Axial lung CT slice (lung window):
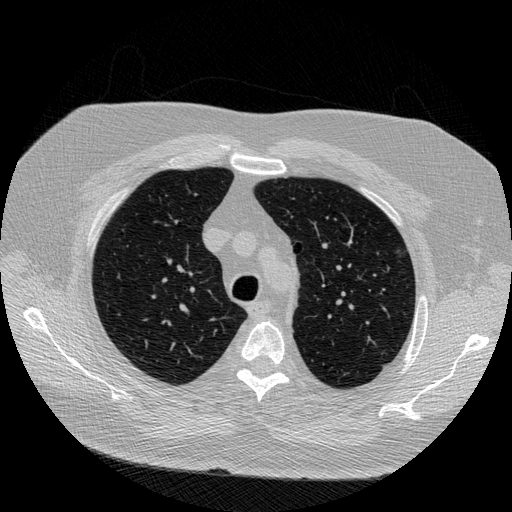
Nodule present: yes
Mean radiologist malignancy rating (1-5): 2